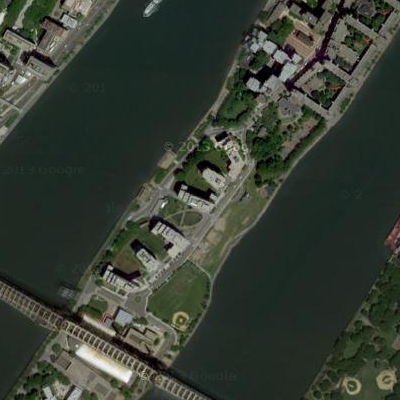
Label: RiverLake